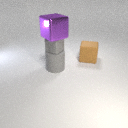
small gray rubber cube above large gray rubber cylinder